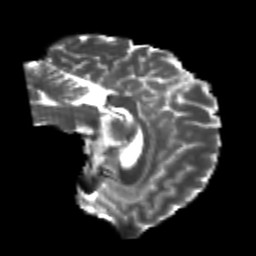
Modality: T2w
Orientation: sagittal
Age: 23
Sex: male
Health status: healthy
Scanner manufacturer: philips
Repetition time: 7.388 s
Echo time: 0.08599 s